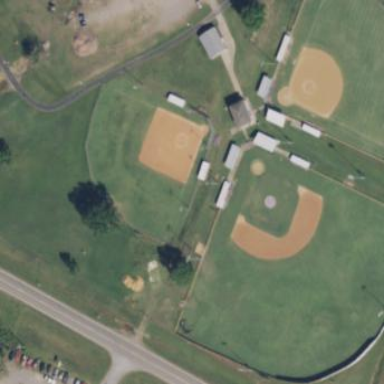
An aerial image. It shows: Baseball pitch for leisure land activities.